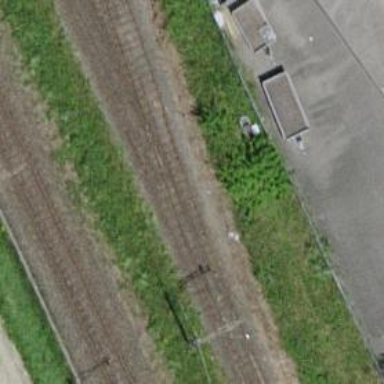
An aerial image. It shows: Railway switch.